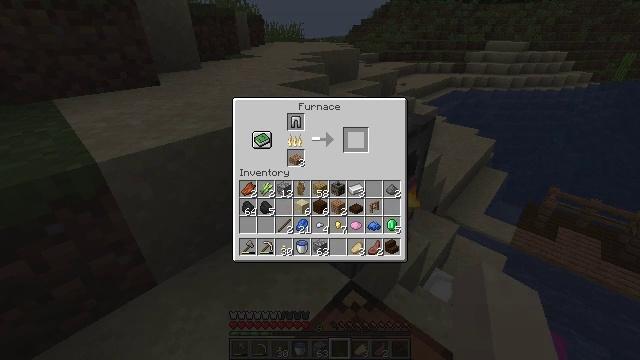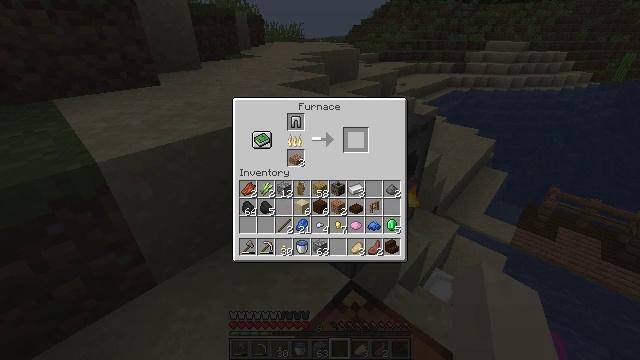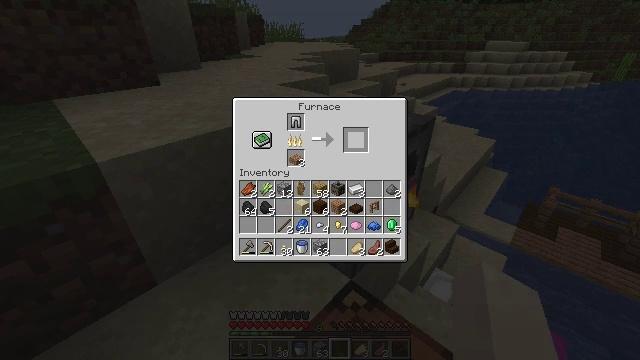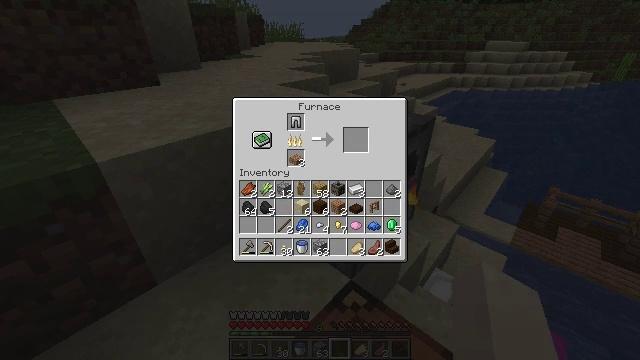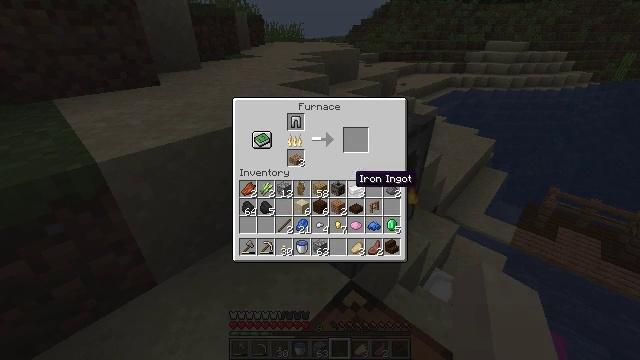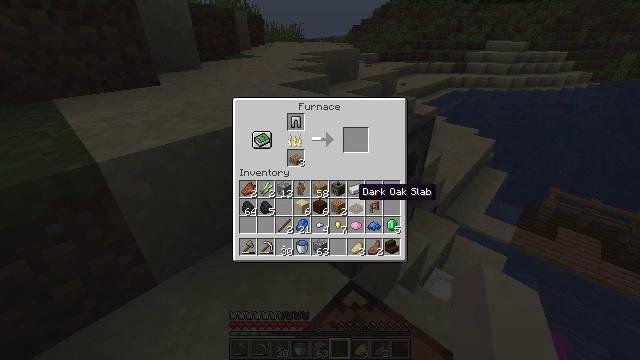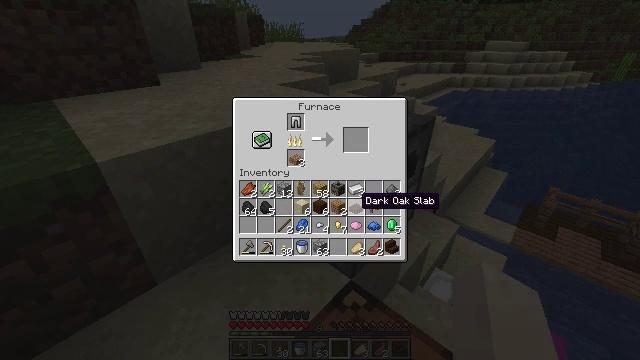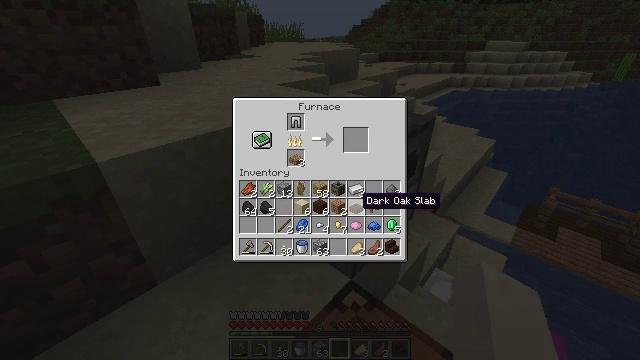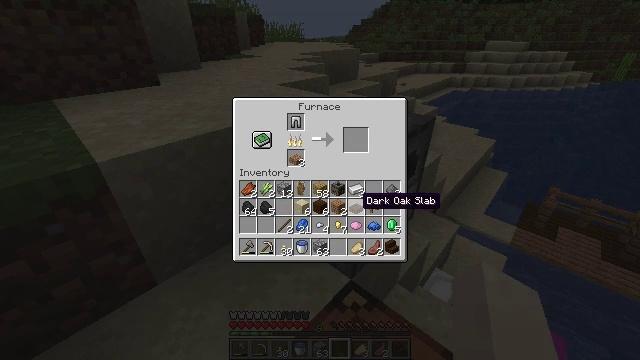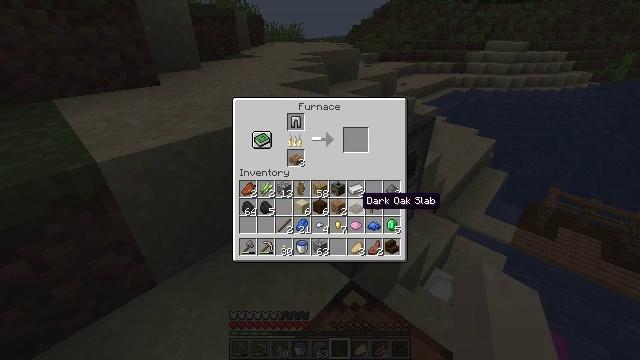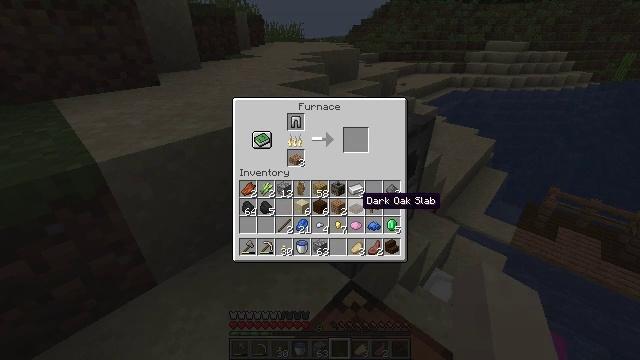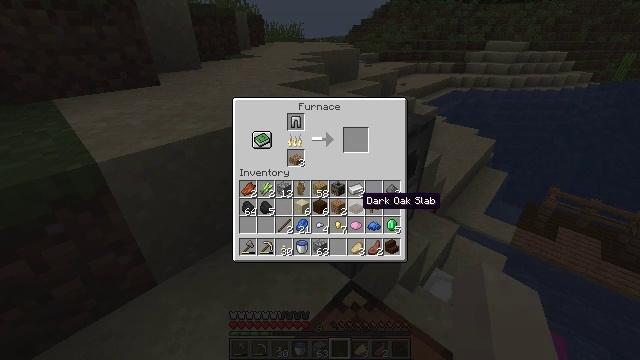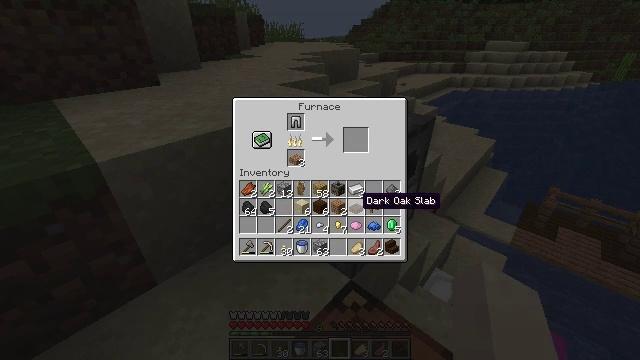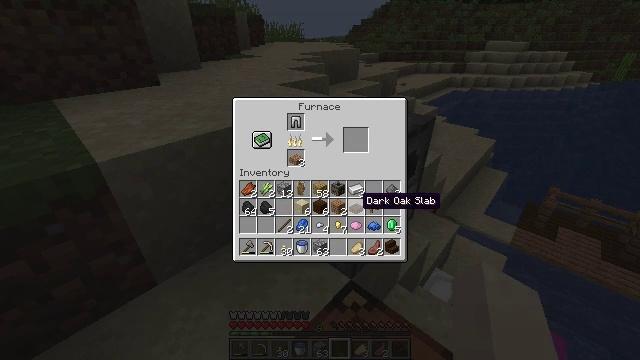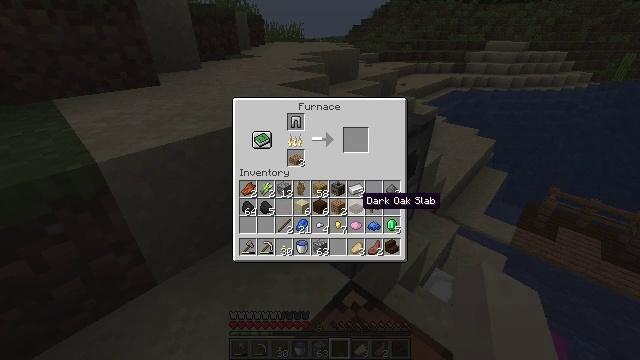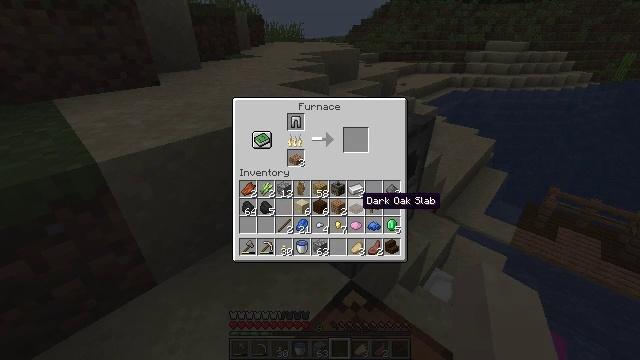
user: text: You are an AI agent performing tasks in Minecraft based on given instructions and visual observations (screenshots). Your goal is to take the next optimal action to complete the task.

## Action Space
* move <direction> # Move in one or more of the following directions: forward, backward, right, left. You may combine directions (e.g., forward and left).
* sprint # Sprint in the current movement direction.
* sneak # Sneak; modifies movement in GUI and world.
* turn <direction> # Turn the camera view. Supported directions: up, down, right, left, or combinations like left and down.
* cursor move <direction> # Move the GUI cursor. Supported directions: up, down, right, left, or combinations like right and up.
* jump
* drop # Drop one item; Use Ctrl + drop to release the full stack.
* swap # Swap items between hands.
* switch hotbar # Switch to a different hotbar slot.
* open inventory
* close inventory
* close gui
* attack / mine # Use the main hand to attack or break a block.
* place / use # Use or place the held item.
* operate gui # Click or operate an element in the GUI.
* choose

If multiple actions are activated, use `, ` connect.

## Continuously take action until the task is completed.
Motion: motion action
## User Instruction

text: Drop a jungle fence.
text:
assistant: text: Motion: no_op
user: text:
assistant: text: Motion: cursor move down
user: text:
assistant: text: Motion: cursor move down
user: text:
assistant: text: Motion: cursor move down
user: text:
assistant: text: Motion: cursor move down
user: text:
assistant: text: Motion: cursor move down
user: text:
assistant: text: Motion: no_op
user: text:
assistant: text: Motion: no_op
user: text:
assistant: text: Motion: no_op
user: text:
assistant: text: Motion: no_op
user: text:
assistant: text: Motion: no_op
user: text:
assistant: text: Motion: no_op
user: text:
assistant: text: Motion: no_op
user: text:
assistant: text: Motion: no_op
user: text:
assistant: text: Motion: no_op
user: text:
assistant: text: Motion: no_op
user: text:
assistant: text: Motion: no_op
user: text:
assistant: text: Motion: no_op
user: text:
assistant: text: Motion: no_op
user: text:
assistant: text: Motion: no_op
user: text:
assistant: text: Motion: no_op
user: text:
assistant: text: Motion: no_op
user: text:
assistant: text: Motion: no_op
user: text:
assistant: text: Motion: no_op
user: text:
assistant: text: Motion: no_op
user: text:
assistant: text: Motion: no_op
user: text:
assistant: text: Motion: no_op
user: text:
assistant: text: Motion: no_op
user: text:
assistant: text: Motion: no_op
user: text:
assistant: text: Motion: no_op